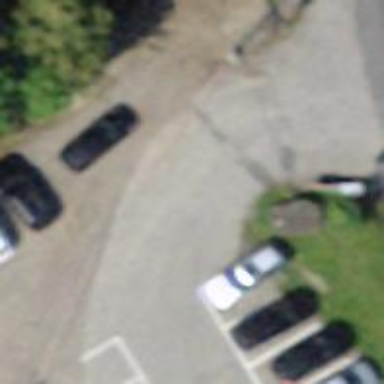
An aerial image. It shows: Parking aisle with pebblestone surface.